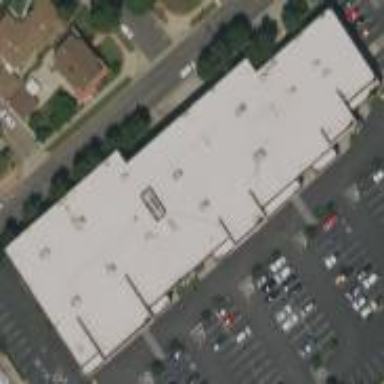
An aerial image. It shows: Retail building.